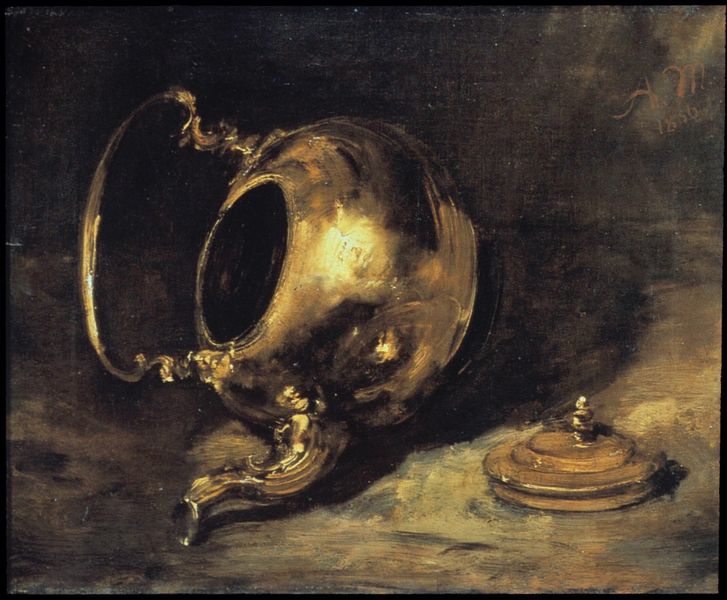
Titel: Umgestürzter Teekessel
Künstler: Adolph Menzel
Institution: Privatbesitz
Schlagwörter: blau, dunkel, gemälde, schatten, aquarell, gelb, grün, ocker, ausschnitt, braun, hell, hintergrund, licht, nase, schwarz, tisch, malerei, muster, wand, silber, signatur, öl, spiegelung, pastos, boden, gold, decke, knopf, schräg, rund, henkel, kanne, stilleben, stillleben, relief, liegen, düster, trocknen, leer, kaffee, detail, glanz, verzierung, glänzen, glänzend, metall, tee, bronze, poliert, besch, edel, liegend, fallen, leuchten, reflexion, griff, fussboden, deckel, memento mori, messing, zinn, offen, kaffeekanne, loch, kupfer, chardin, öllampe, verwischt, schnute, sturz, reflektion, silleben, halter, teekanne, lichtreflex, reflex, golden, geöffnet, imperssionismus, schief, gestürzt, teekessel, gefallen, kessel, umgestürzt, tülle, ausguss, zinnkanne, adolf menzel, kann, schnaupe, blank, umgekippt, gekippt, bronzekanne, dekcel, fallend, wasserkessel, ausschnank, bronzedeckel, bronzene kanne, kannendeckel, teekannendeckel, a, m, teedeckel, 1856, aisgeschüttet, toisch, kaffeee, kesselkupfer, tlle